Question: Not sure why I am getting this error (title of this issue is the error as shown in screenshot below) when I try to do 'self.tv_salaryNumber.delegate = self'.
My class 'EarningsVC' does in fact inherit the <URL>, so cant figure out why getting this error. (You can see that on the right most part of hte window under 'Quick Help' too.

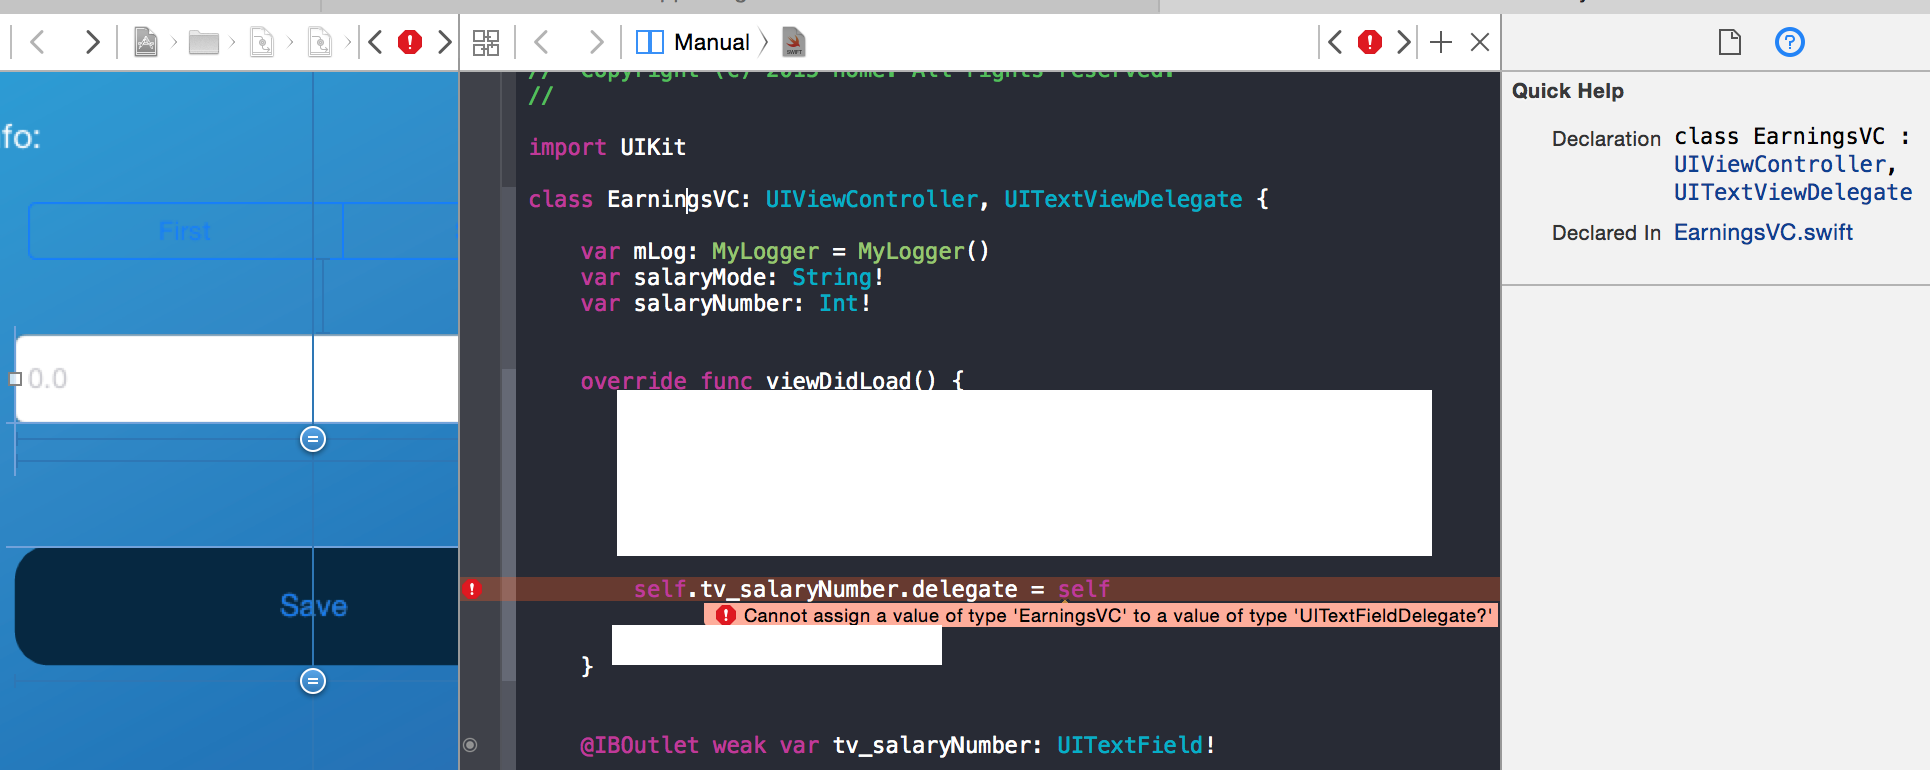
Answer: Hate to answer my own question but found my (silly) error right after I posted this. I was adding 'UITextViewDelegate' instead of 'UITextFieldDelegate' - so had the wrong delegate.